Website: macys
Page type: billing-address
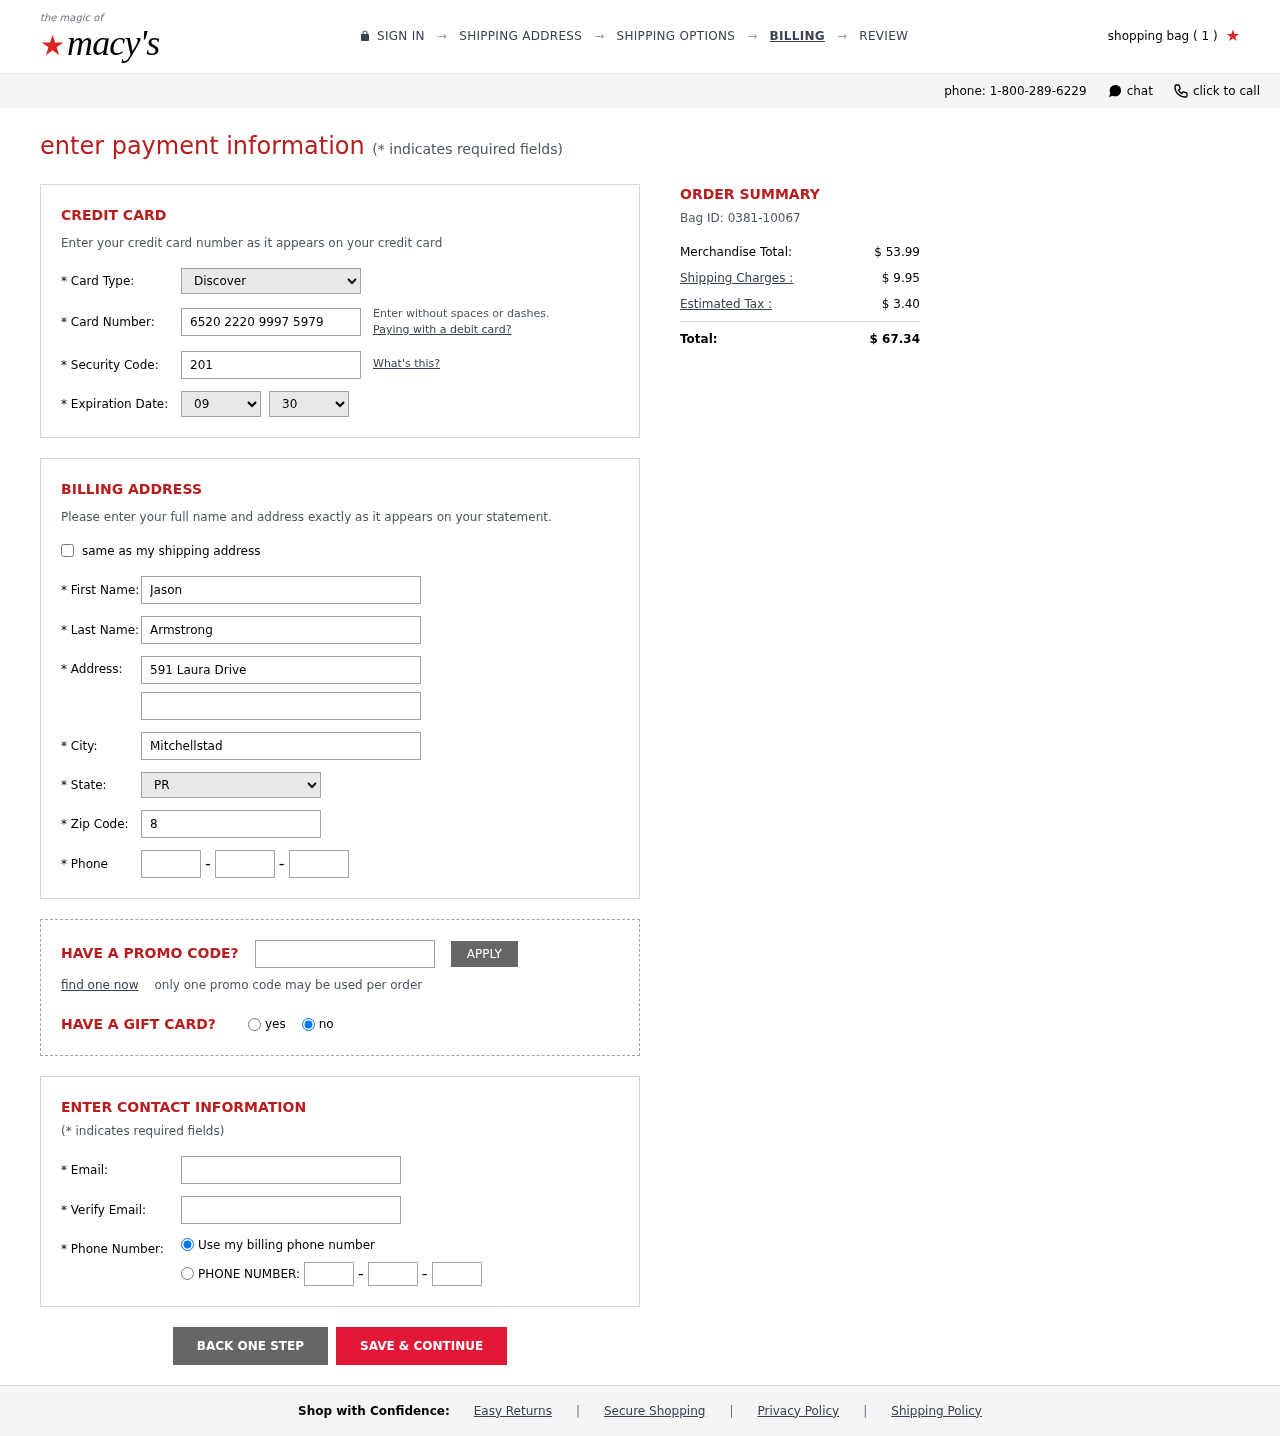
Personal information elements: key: PII_CARD_CVV
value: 201
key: PII_CARD_EXPIRY_MONTH
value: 09
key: PII_CARD_EXPIRY_YEAR
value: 30
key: PII_CARD_NUMBER
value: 6520 2220 9997 5979
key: PII_CARD_TYPE
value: Discover
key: PII_CITY
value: Mitchellstad
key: PII_EMAIL
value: jasonarmstrong@hotmail.com
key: PII_FIRSTNAME
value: Jason
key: PII_LASTNAME
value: Armstrong
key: PII_PHONE_AREA
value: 595
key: PII_PHONE_PREFIX
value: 530
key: PII_PHONE_SUFFIX
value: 0111
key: PII_POSTCODE
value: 84295
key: PII_STATE_ABBR
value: PR
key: PII_STREET
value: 591 Laura Drive
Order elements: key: ORDER_NUM_ITEMS
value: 1
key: ORDER_ID
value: Bag ID: 0381-10067
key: ORDER_SUBTOTAL
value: $ 53.99
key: ORDER_SHIPPING_COST
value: $ 9.95
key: ORDER_TAX
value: $ 3.40
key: ORDER_TOTAL
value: $ 67.34